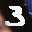
Label: 3